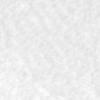
Label: no_change